Question: I have a stacked column ms chart in which all charts have 3 series / values. If a certain condition exists, I would like to add an additional series to the chart. In the image below, the additional series on the chart appears at the first and second indexed column. I would like the additional stacked column to appear on the 2nd and 9th position. Any idea on how I would do this?

'''
protected void Page_Load(object sender, System.EventArgs e)
{
// Populate series data
Random random = new Random();
for(int pointIndex = 0; pointIndex < 10; pointIndex++)
{
Chart1.Series[0].Points.AddY(10);
Chart1.Series[1].Points.AddY(50);
Chart1.Series[2].Points.AddY(30);
if (pointIndex == 1 || pointIndex == 8)
{
//both commented out code blocks break chart
//Chart1.Series[3].Points.AddXY(40,pointIndex);
//Chart1.Series[3].Points.AddXY(pointIndex,40);
Chart1.Series[3].Points.AddXY(0,40);//.AddXY(0,40);
}
}
}
'''
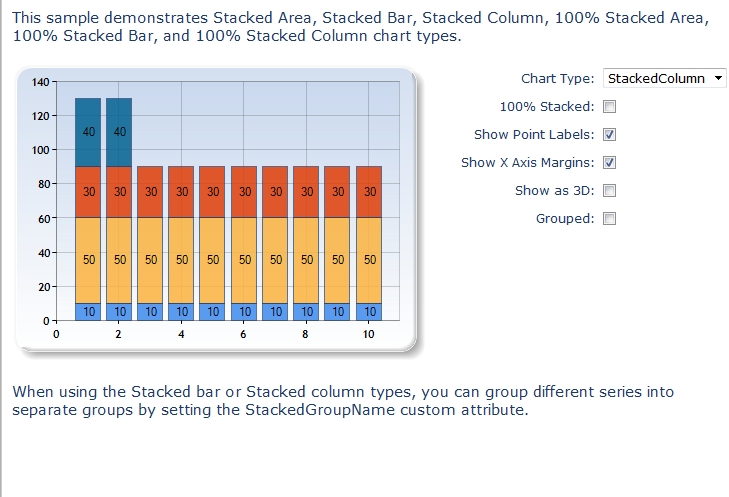
Answer: All the series needs to be aligned correctly. So you should enter empty Data points where you do not need points. Example
'''
if (pointIndex == 1 || pointIndex == 8)
{
Chart1.Series[3].Points.AddY(40);
}
else
{
Chart1.Series[3].Points.Add( new DataPoint() { IsEmpty = true } );
}
'''